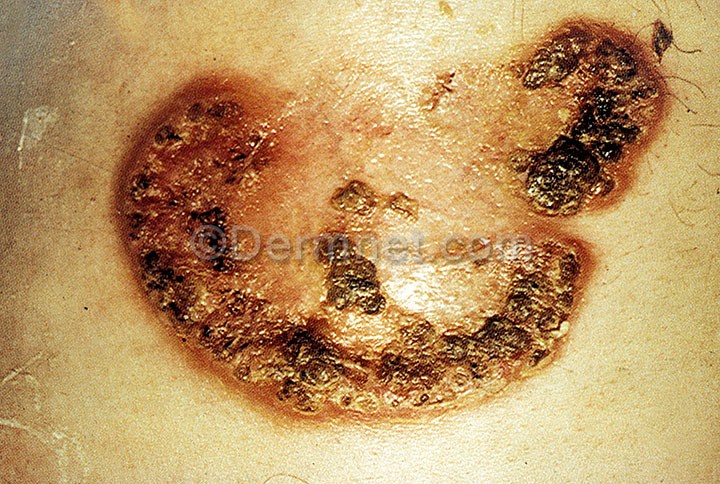
Disease: Vasculitis Photos